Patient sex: M
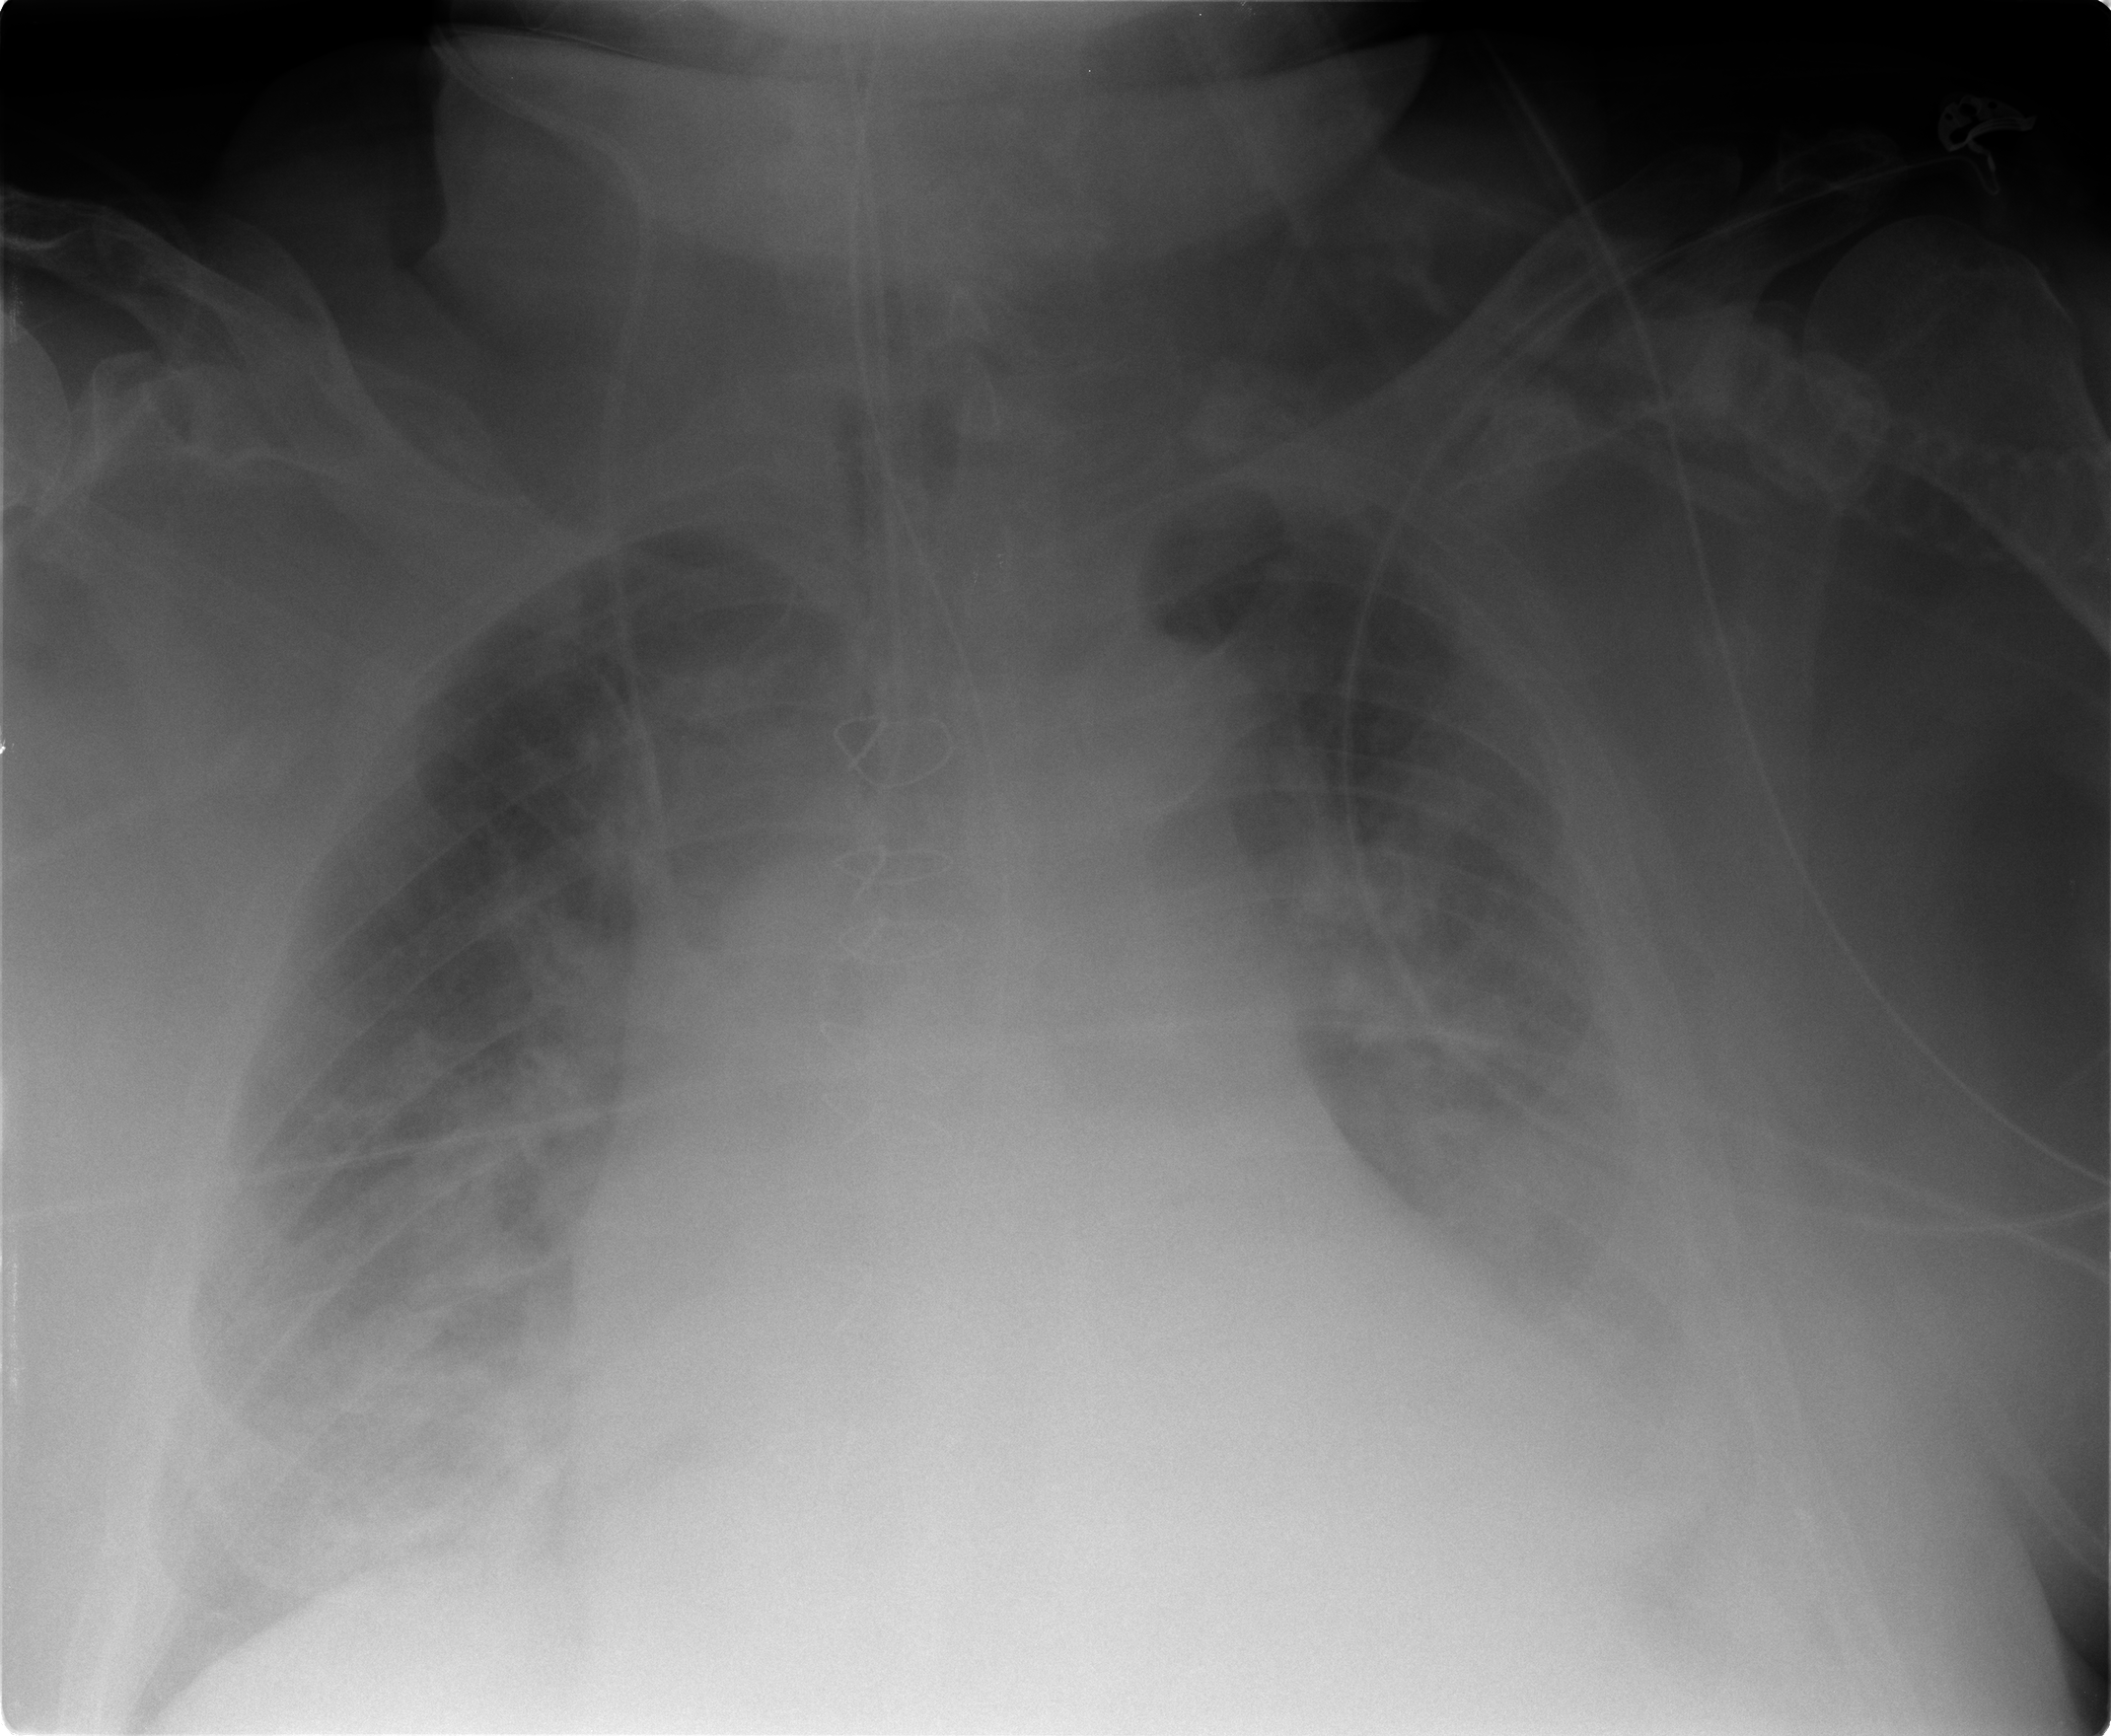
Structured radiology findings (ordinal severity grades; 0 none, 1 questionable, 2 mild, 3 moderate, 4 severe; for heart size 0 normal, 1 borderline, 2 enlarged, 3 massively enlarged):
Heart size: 2
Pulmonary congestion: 2
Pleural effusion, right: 0
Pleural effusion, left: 2
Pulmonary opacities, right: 4
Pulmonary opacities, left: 4
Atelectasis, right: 4
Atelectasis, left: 4